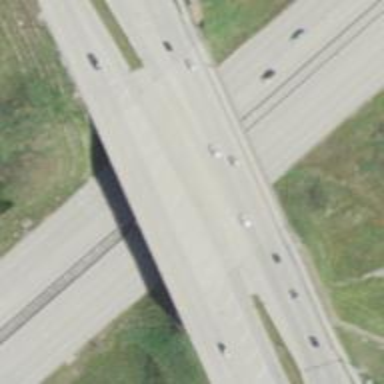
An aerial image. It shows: Primary link highway crossing bridge.